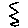
Label: zigzag